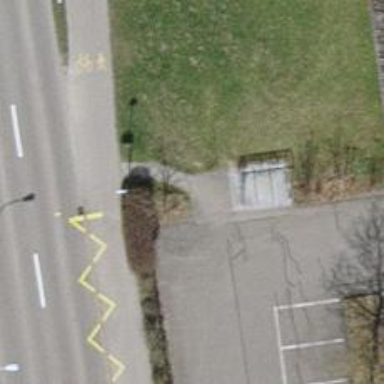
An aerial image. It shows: Footway with concrete surface.